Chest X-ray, PA view. Patient: 66 years old, sex M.
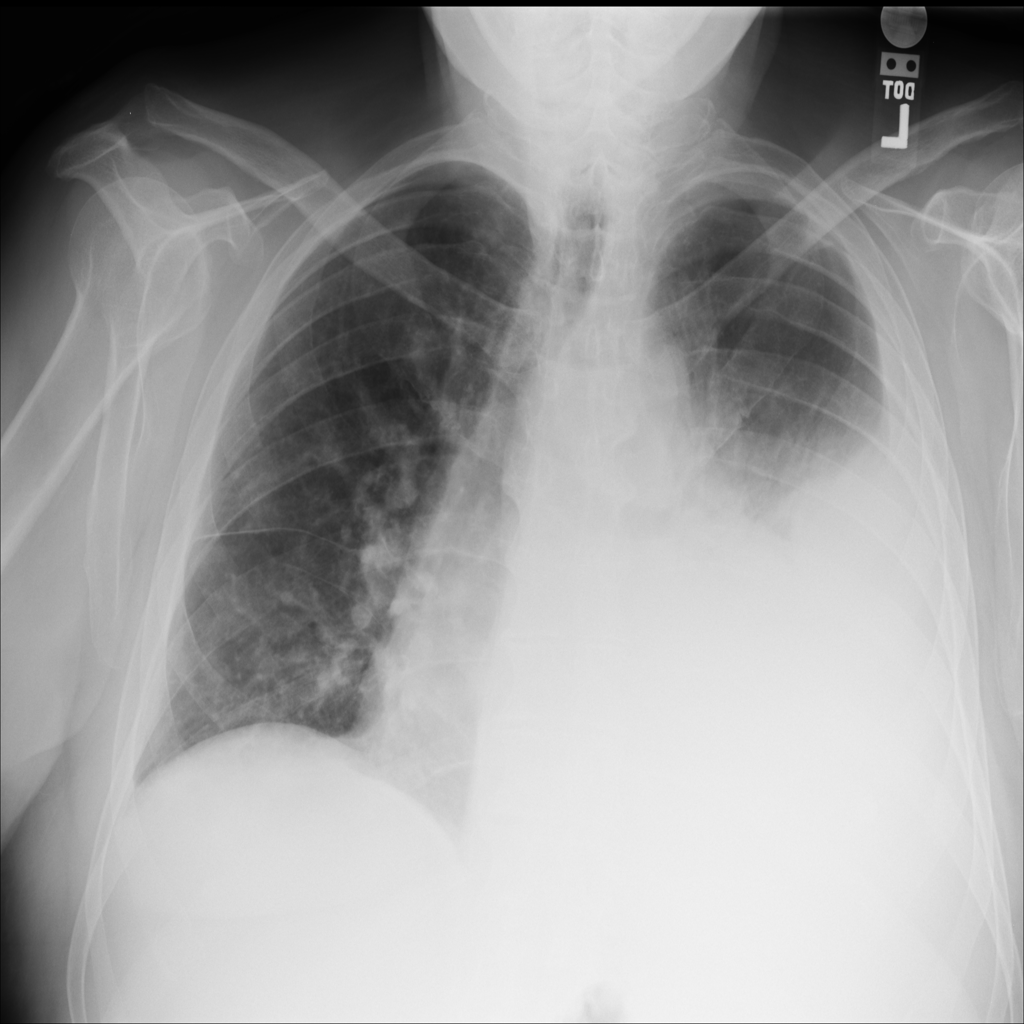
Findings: Effusion